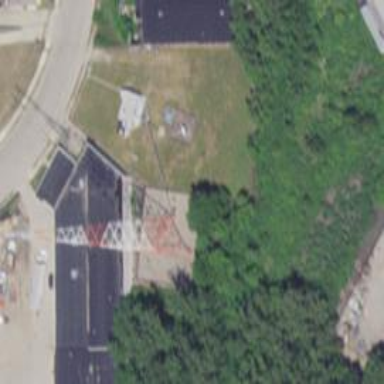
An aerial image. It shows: Man-made mast used for communication purposes.